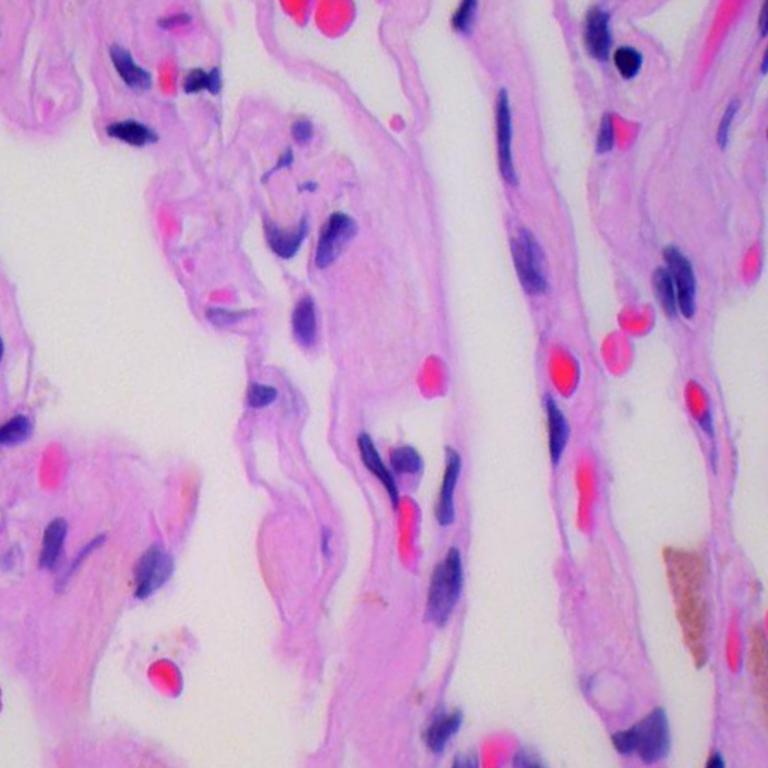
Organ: lung
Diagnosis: benign